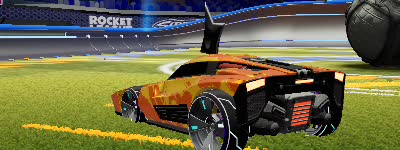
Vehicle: breakout